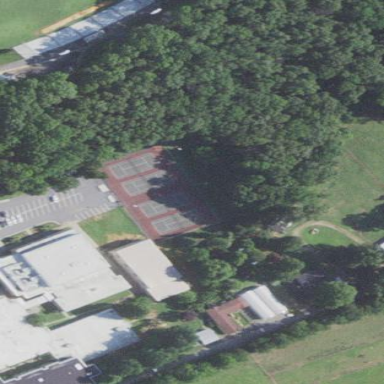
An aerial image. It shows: Tennis court in leisure pitch.